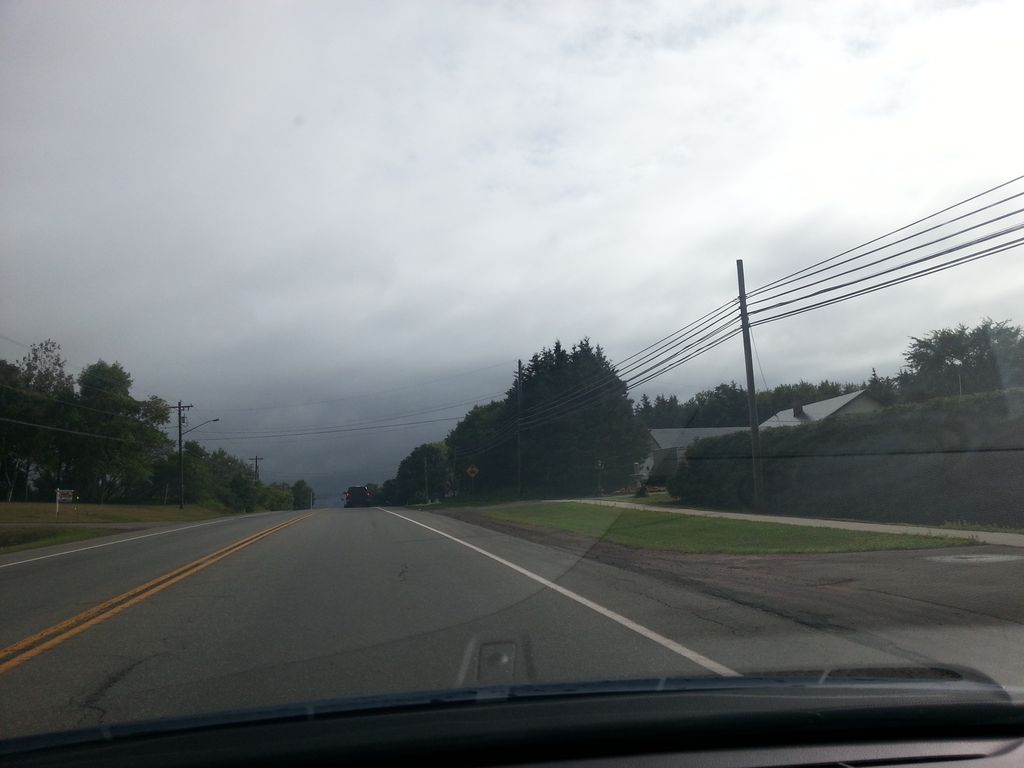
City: charlottetown